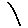
Label: line